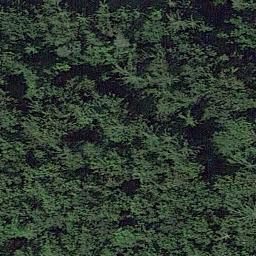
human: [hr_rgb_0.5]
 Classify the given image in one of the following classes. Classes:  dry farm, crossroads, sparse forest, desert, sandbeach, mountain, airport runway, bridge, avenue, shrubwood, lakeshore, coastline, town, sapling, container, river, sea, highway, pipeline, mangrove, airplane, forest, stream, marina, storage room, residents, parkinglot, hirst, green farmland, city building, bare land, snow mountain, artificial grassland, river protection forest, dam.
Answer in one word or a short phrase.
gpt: forest